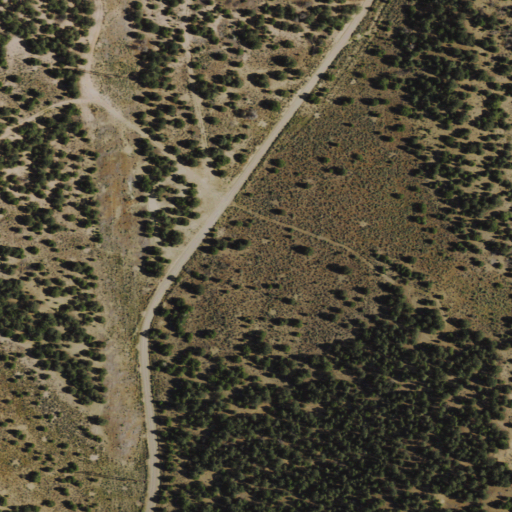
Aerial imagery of mountain in Nevada named Henderson Summit containing evergreen forest and shrub